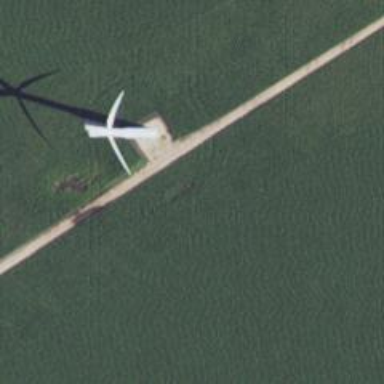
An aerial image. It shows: Wind turbine generating power.